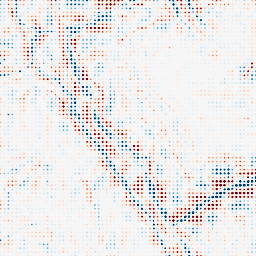
Category: wavelet
Decomposition family: wavelet_biorthogonal
Decomposition parameters: wavelet: bior3.5
level: 4
Upsampling method: sinc_blackman
Upsampling parameters: scale: 8
kernel_size: 4
Upsampling scale: 8